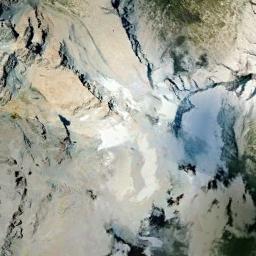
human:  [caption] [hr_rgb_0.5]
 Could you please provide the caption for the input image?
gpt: A snow-covered mountain covered in large areas .

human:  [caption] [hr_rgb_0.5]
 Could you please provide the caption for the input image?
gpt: A lot of snow is on the snowberg .

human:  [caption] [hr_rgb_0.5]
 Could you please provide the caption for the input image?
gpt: The snow berg is consist of bare land and white snow .

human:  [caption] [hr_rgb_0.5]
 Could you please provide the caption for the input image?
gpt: The snowberg is partly covered with snow and ice and the color of the mountain is brown .

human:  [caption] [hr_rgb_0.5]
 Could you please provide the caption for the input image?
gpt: There are bare land and some snow on the snowberg .